Question: I am new to developing an Android app in preparation for a bigger personal project.
After looking up Google's introduction pages I still struggle to figure out, how to design a clean user interface. It just feels a bit patched together...
The app is supposed to be a counter that can increment and decrement. The user should also be allowed to define what value should be added or subtracted to the counter via a text box.
Here's how the UI layout looks like:

At the top is the counter value, with a little margin below that is the manual intervall input and clear button, and finally at the bottom a button to increment and one to decrement the counter.
I have the following hierarchie:
- - - - -
My code is as follows:
'''
<RelativeLayout xmlns:android="http://schemas.android.com/apk/res/android"
xmlns:tools="http://schemas.android.com/tools" android:layout_width="match_parent"
android:layout_height="match_parent" android:paddingLeft="50dp"
android:paddingRight="50dp"
android:paddingTop="20dp"
android:paddingBottom="50dp" tools:context=".Count"
android:gravity="center"
android:focusableInTouchMode="false">
<LinearLayout
android:orientation="vertical"
android:layout_width="match_parent"
android:layout_height="wrap_content"
android:layout_centerHorizontal="true"
android:layout_alignParentBottom="true">
<TextView
android:layout_width="wrap_content"
android:layout_height="wrap_content"
android:textAppearance="?android:attr/textAppearanceLarge"
android:text="0000"
android:id="@+id/txvCounter"
android:layout_alignParentTop="true"
android:layout_centerHorizontal="true"
android:textSize="70sp"
android:textStyle="bold"
android:layout_gravity="center"
android:layout_marginBottom="50dp"
android:digits="4"
android:editable="false" />
<LinearLayout
android:orientation="horizontal"
android:layout_width="match_parent"
android:layout_height="wrap_content"
android:gravity="bottom"
android:layout_marginBottom="50dp">
<EditText
android:layout_width="0dp"
android:layout_height="wrap_content"
android:inputType="numberSigned"
android:ems="10"
android:id="@+id/txbOffset"
android:gravity="center_horizontal"
android:textSize="40sp"
android:layout_gravity="bottom"
android:layout_weight="1"
android:textIsSelectable="true"
android:text="0001"
android:editable="true"
android:digits="4"
android:elegantTextHeight="false"
android:enabled="true"
android:autoText="false"
android:clickable="false" />
<Button
android:layout_width="wrap_content"
android:layout_height="wrap_content"
android:text="C"
android:id="@+id/btnApplyOffset"
android:textSize="40sp"
android:onClick="clearOffset" />
</LinearLayout>
<LinearLayout
android:orientation="horizontal"
android:layout_width="match_parent"
android:layout_height="wrap_content">
<Button
android:layout_width="100sp"
android:layout_height="wrap_content"
android:text="-"
android:id="@+id/btnDecr"
android:textSize="70sp"
android:layout_marginRight="25dp"
android:layout_gravity="left"
android:layout_weight="1"
android:onClick="decrCount" />
<Button
android:layout_width="100sp"
android:layout_height="wrap_content"
android:text="+"
android:id="@+id/btnIncr"
android:textSize="70sp"
android:layout_marginLeft="25dp"
android:layout_weight="1"
android:onClick="incrCount" />
</LinearLayout>
</LinearLayout>
</RelativeLayout>
'''
I know there are a few minor pitfalls like hardcoding the strings etc. I'm more concerned with the general layout.
Is there a cleaner or more elegant way of laying out the design?
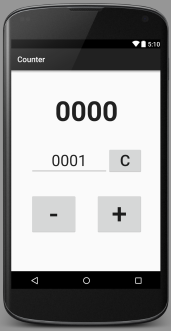
Answer: Get rid of the top linear layout to avoid nester linear layout
'''
<RelativeLayout xmlns:android="http://schemas.android.com/apk/res/android"
xmlns:tools="http://schemas.android.com/tools" android:layout_width="match_parent"
android:layout_height="match_parent" android:paddingLeft="50dp"
android:paddingRight="50dp"
android:paddingTop="20dp"
android:paddingBottom="50dp" tools:context=".Count"
android:gravity="center"
android:focusableInTouchMode="false">
<TextView
android:layout_width="wrap_content"
android:layout_height="wrap_content"
android:textAppearance="?android:attr/textAppearanceLarge"
android:text="0000"
android:id="@+id/txvCounter"
android:layout_alignParentTop="true"
android:layout_centerHorizontal="true"
android:textSize="70sp"
android:textStyle="bold"
android:layout_gravity="center"
android:layout_marginBottom="50dp"
android:digits="4"
android:editable="false" />
<LinearLayout
android:orientation="horizontal"
**android:id="@+id/layout1"
android:layout_below = "@+id/txvCounter"**
android:layout_width="match_parent"
android:layout_height="wrap_content"
android:gravity="bottom"
android:layout_marginBottom="50dp">
<EditText
android:layout_width="0dp"
android:layout_height="wrap_content"
android:inputType="numberSigned"
android:ems="10"
android:id="@+id/txbOffset"
android:gravity="center_horizontal"
android:textSize="40sp"
android:layout_gravity="bottom"
android:layout_weight="1"
android:textIsSelectable="true"
android:text="0001"
android:editable="true"
android:digits="4"
android:elegantTextHeight="false"
android:enabled="true"
android:autoText="false"
android:clickable="false" />
<Button
android:layout_width="wrap_content"
android:layout_height="wrap_content"
android:text="C"
android:id="@+id/btnApplyOffset"
android:textSize="40sp"
android:onClick="clearOffset" />
</LinearLayout>
<LinearLayout
android:orientation="horizontal"
**android:id="@+id/layout2"
android:layout_below = "@+id/layout1"**
android:layout_width="match_parent"
android:layout_height="wrap_content">
<Button
android:layout_width="100sp"
android:layout_height="wrap_content"
android:text="-"
android:id="@+id/btnDecr"
android:textSize="70sp"
android:layout_marginRight="25dp"
android:layout_gravity="left"
android:layout_weight="1"
android:onClick="decrCount" />
<Button
android:layout_width="100sp"
android:layout_height="wrap_content"
android:text="+"
android:id="@+id/btnIncr"
android:textSize="70sp"
android:layout_marginLeft="25dp"
android:layout_weight="1"
android:onClick="incrCount" />
</LinearLayout>
</RelativeLayout>
'''